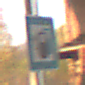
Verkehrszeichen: LadestationFuerElektrofahrzeuge
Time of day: SunriseSunset
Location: Roofed (Suburban)
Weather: Clear
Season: NotSpecified
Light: Natural